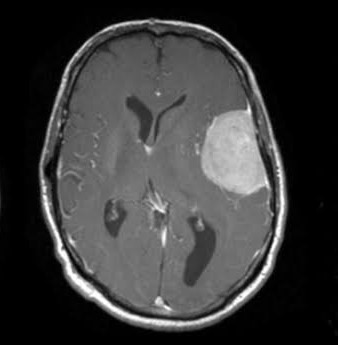
Label: meningioma